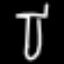
Label: fork